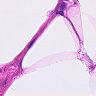
Metastatic tissue present: no